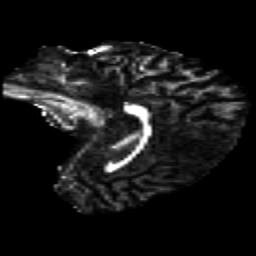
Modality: FA
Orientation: sagittal
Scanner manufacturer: ge
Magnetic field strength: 3 T
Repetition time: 8.8 s
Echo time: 0.085 s